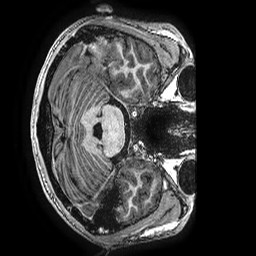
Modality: T1w
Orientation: axial
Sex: male
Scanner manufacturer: ge
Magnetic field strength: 3 T
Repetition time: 0.007644 s
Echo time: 0.003468 s